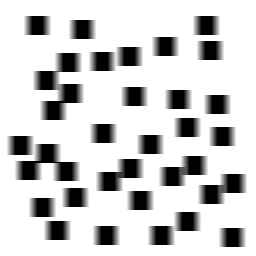
Squares: 36
Triangles: 0
Stars: 0
Total shapes: 36